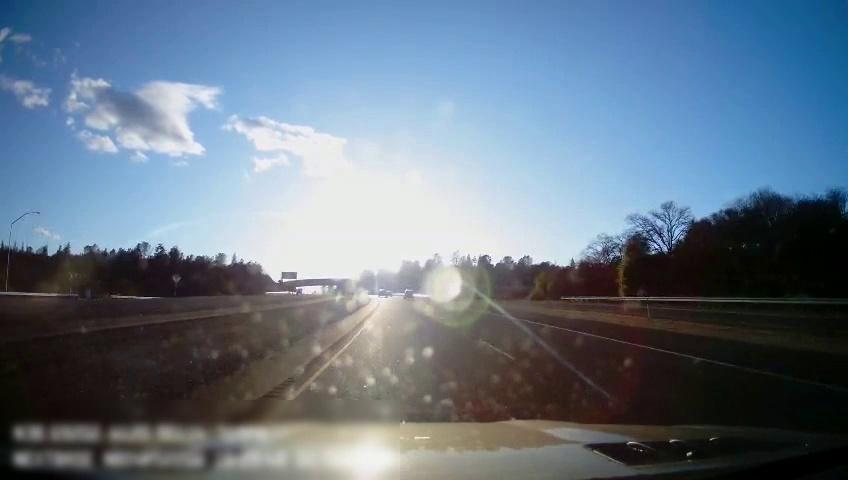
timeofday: Day
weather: Sunny
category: Drivable Space
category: Vehicles | Car
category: Lanes | Current Lane
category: Lanes | Current Lane
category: Lanes | Alternate Lane
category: Lanes | Alternate Lane